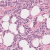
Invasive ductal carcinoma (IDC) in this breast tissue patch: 1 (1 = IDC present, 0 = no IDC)